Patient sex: M
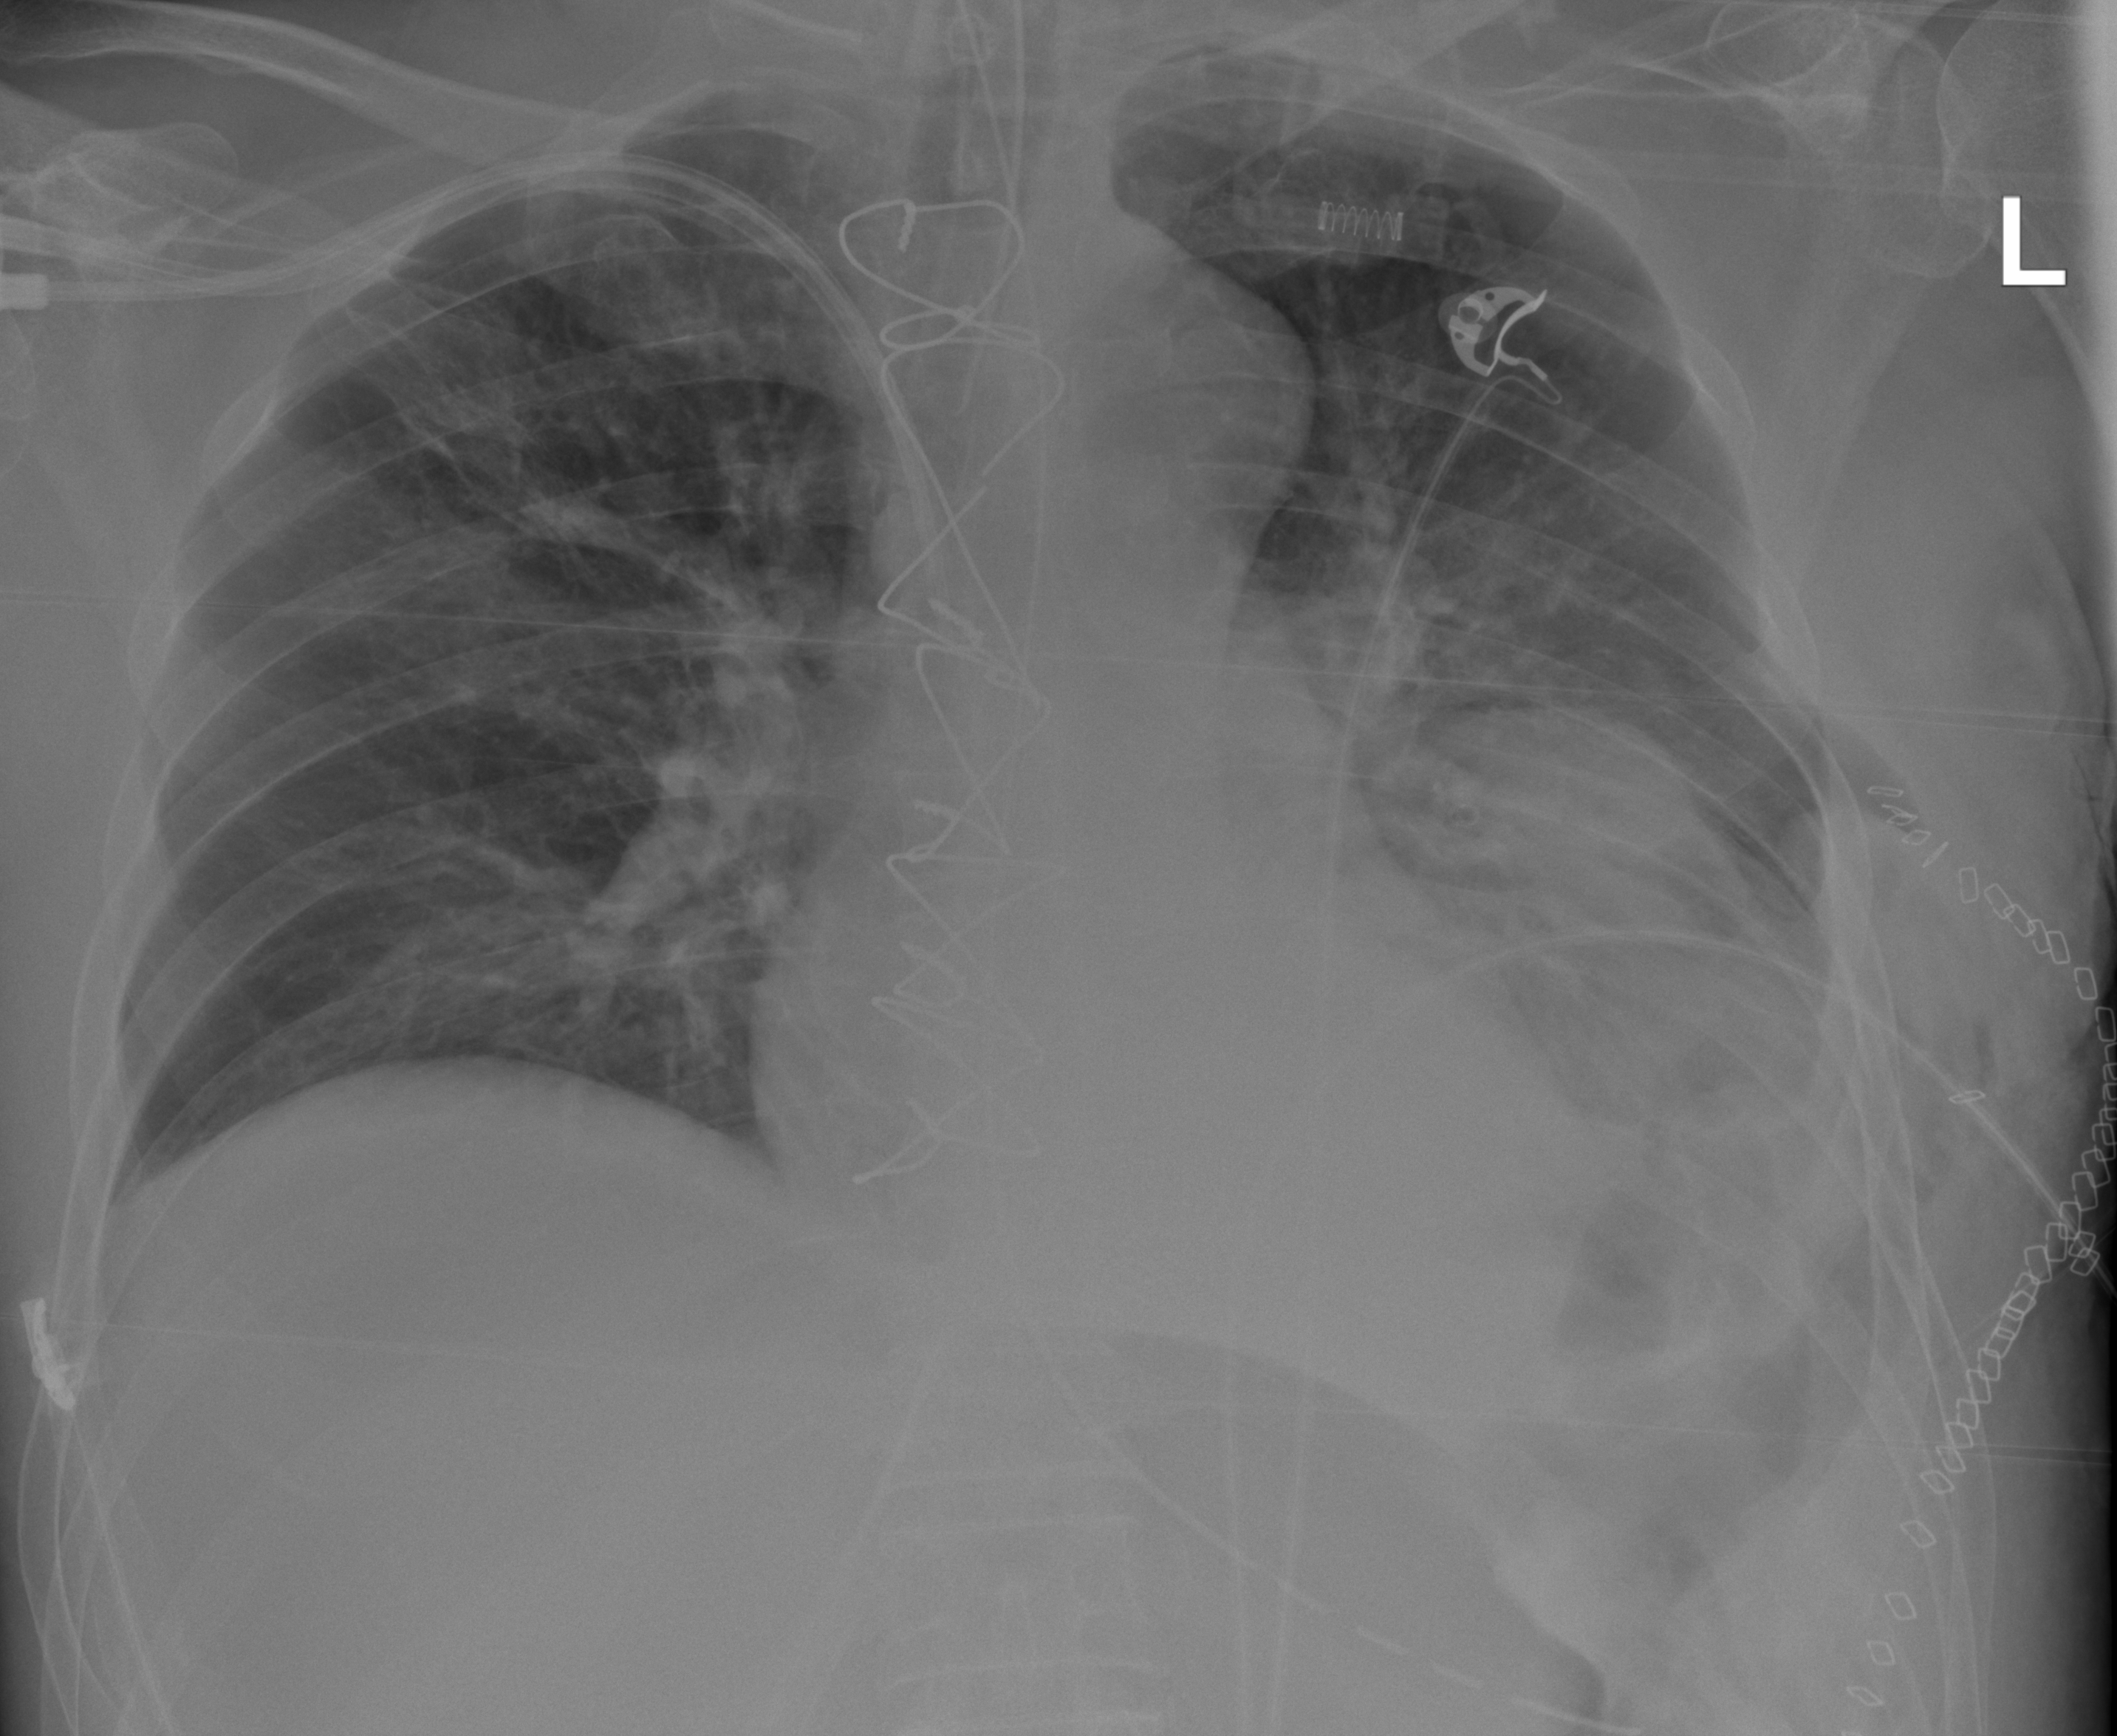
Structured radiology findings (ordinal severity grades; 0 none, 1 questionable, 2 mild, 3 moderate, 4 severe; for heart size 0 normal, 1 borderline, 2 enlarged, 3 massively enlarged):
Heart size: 2
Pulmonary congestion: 2
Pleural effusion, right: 0
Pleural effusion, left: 2
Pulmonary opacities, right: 2
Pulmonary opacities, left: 2
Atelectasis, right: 2
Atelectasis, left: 3